Question: Simply put, JMenu.setHorizontalAligment(SwingConstants.CENTER) does nothing and the text is still left-aligned (using the Windows LAF).
Is there any method of aligning the text in a menu header (not the JMenuItem - the JMenus themselves)?
I'm using JDK1.7.
What my JMenuBar with its JMenus looks like currently:

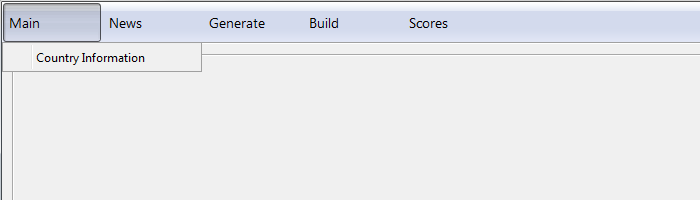
Answer: I've used 'CSS' to position and style the text in the menus. 'style="text-align:center;"' is the 'CSS' used to position the text in the center in the example image at the bottom. In my case, I encapsulated the 'JMenu' title in '<p>' paragraph tags;
'''
clientFilter = new JMenu("<html><p style='text-align:center;'>Client</p></html>");
siteFilter = new JMenu("<html><p style='text-align:center;'>Site</p></html>");
employeeFilter = new JMenu("<html><p style='text-align:center;'>Employee</p></html>");
jobtypeFilter = new JMenu("<html><p style='text-align:center;'>Job Type</p></html>");
'''
Which looks like this;

It's worth noting that in the image above I have also used 'width:90px;color:blue;' in the style attribute, but I removed those two styles from the code example above for simplicity. Hope this helps.
This answer is more or less a copy of my original answer <URL>.